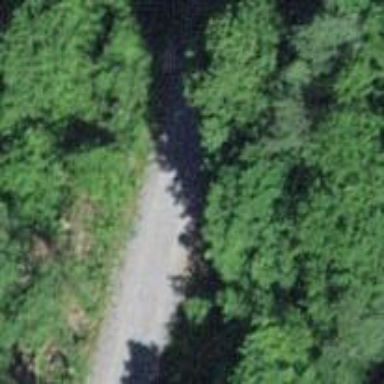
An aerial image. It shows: Compacted steps on the road.